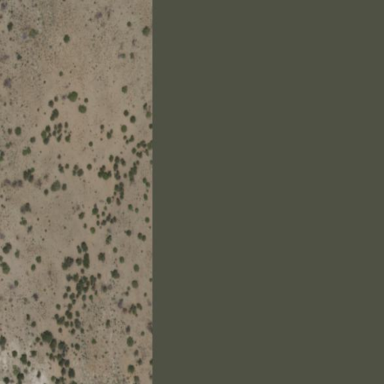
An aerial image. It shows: Area covered in scrub vegetation.